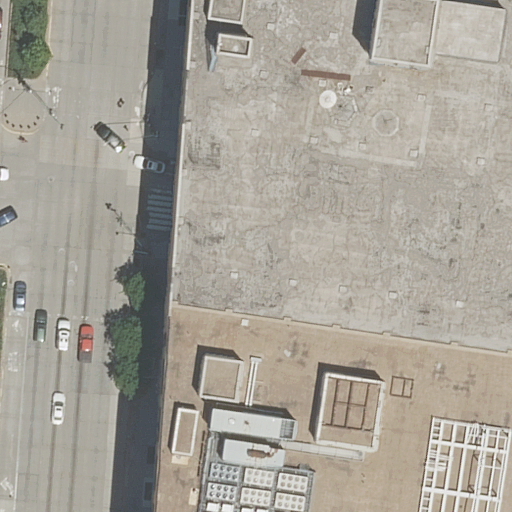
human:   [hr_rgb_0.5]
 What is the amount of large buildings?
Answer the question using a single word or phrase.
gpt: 1

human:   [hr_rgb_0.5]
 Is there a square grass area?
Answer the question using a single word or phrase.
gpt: no

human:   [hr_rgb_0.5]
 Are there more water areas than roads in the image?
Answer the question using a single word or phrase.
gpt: no

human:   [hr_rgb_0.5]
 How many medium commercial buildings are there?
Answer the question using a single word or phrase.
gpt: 0

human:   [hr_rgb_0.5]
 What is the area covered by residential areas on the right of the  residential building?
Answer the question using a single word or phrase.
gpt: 0m2

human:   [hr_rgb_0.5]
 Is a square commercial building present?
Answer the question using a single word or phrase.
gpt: no

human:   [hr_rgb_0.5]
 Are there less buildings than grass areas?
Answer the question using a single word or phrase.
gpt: yes

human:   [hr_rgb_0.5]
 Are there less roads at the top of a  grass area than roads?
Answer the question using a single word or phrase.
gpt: no

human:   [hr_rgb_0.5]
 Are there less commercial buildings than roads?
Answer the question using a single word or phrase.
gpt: yes

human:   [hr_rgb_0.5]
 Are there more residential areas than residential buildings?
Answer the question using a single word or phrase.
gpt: no

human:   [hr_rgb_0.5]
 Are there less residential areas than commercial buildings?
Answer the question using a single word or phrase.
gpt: no

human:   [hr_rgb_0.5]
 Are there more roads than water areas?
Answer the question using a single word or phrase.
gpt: yes

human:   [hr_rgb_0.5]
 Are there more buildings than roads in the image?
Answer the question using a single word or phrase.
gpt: no

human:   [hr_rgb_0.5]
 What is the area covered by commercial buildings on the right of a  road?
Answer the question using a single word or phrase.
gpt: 0m2

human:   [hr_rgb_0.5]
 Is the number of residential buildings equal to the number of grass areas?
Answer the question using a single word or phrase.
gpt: no

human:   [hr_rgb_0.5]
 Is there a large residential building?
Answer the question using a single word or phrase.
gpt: yes

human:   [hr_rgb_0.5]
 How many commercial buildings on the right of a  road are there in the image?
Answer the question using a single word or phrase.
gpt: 0

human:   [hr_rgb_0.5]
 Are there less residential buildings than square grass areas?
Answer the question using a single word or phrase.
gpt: no

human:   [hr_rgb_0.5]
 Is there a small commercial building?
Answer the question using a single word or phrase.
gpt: no

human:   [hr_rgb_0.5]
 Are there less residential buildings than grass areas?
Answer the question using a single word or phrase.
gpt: yes

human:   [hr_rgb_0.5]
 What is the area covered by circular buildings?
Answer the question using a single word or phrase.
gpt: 0m2

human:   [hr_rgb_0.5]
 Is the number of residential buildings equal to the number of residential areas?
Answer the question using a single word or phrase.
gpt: yes

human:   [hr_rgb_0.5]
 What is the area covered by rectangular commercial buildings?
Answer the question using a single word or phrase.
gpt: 0m2

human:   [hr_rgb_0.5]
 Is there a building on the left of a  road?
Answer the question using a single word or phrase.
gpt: no

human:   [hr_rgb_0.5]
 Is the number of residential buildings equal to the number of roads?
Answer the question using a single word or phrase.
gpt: no

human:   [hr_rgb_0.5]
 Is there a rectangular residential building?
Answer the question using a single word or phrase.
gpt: yes

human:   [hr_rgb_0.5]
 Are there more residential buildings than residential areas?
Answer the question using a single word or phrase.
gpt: no

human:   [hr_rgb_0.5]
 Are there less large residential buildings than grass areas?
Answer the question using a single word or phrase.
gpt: yes

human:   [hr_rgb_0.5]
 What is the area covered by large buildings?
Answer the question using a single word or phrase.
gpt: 3954m2

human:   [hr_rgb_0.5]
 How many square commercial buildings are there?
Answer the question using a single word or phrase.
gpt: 0

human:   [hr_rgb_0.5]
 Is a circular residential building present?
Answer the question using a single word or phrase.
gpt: no

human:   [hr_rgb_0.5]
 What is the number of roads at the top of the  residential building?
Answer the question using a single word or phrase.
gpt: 6

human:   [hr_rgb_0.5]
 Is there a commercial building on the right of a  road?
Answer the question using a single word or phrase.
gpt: no

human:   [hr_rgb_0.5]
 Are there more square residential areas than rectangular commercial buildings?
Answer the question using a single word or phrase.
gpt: no

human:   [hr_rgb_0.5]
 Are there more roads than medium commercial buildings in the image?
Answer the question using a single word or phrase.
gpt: yes

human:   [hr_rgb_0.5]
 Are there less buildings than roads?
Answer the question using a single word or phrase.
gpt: yes